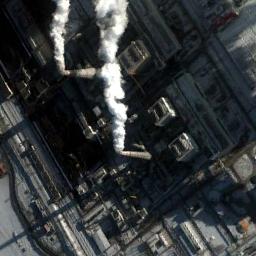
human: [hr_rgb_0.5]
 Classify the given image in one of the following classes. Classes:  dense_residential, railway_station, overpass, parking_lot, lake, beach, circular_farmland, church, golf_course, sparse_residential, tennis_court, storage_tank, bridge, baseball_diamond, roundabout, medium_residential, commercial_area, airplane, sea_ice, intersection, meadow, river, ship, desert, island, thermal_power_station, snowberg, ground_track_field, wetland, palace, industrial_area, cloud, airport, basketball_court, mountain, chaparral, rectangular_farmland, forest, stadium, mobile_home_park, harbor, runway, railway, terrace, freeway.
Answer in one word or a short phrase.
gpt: thermal_power_station